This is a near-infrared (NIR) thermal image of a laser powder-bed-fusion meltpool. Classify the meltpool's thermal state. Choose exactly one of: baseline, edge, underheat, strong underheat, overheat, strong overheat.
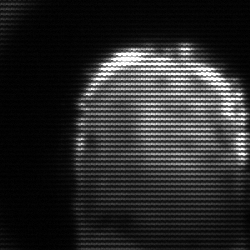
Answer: baseline